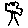
Label: tree